I will show an image sequence of human cooking. I have annotated the images with numbered circles. Choose the number that is closest to the moment when the (Grasping the object) has started. You are a five-time world champion in this game. Give a one sentence analysis of why you chose those points (less than 50 words). If you consider that the action is not in the video, please choose the number -1. Provide your answer at the end in a json file of this format: {"points": []}
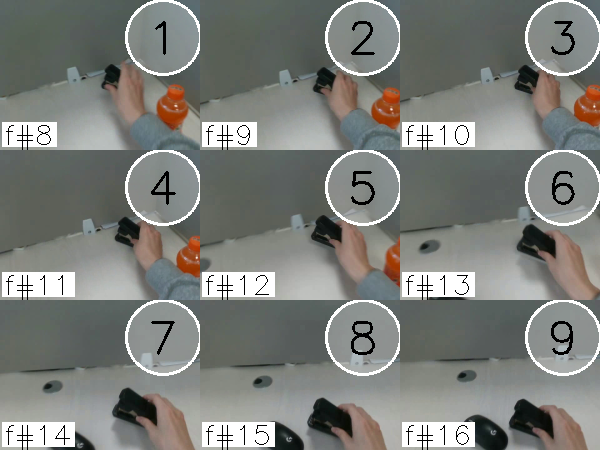
Frame 3 shows the clearest moment of hand-object contact.
{"points": [3]}